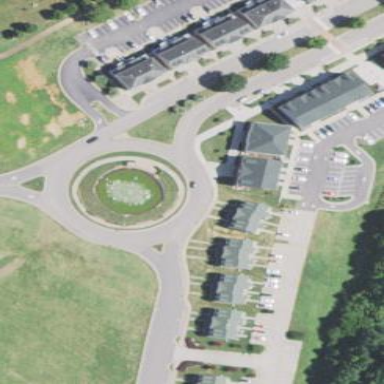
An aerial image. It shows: Residential road with roundabout.